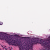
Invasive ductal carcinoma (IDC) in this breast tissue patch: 0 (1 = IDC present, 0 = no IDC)